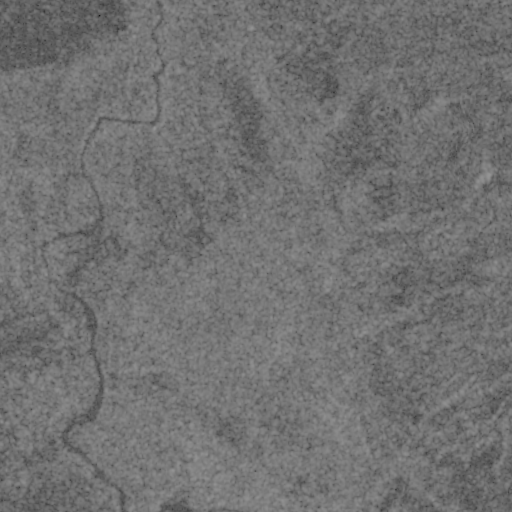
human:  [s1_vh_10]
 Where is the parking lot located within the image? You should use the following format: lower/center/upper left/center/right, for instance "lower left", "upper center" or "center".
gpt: The parking lot is located in the lower left of the image.
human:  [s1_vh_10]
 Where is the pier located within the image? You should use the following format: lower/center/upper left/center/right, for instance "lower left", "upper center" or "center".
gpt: The pier is located in the lower left of the image.
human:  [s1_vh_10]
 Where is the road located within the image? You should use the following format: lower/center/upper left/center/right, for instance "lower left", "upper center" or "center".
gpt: The road is located in the left of the image.
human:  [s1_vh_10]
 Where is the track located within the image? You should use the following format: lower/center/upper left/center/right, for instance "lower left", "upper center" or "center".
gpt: There is no track in the image.

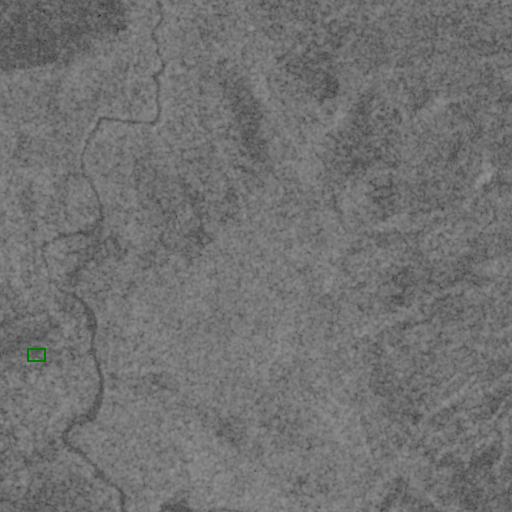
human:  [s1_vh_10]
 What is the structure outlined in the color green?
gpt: The structure outlined in green is a parking lot.
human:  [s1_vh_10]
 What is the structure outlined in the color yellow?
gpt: There is no yellow outline.